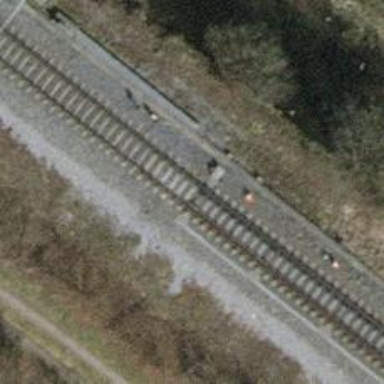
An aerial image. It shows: Railway switch.